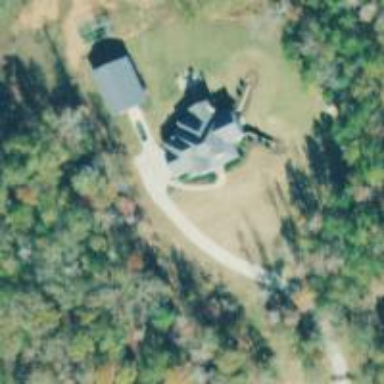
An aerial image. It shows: Simple and straightforward house.